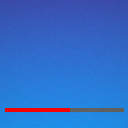
Screen state: on